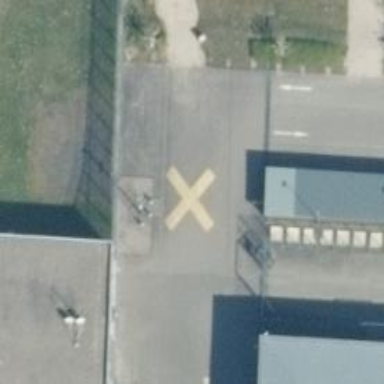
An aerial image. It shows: Image showing helipad at airport.